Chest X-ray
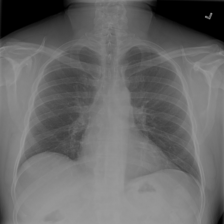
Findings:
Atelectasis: negative
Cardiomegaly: negative
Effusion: negative
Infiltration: negative
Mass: negative
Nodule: negative
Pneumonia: negative
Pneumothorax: negative
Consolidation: negative
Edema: negative
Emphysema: negative
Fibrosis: negative
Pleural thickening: negative
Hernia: negative